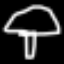
Label: mushroom